Aerial crown-view tile of a tropical tree (Barro Colorado Island, Panama), acquired 20241014:
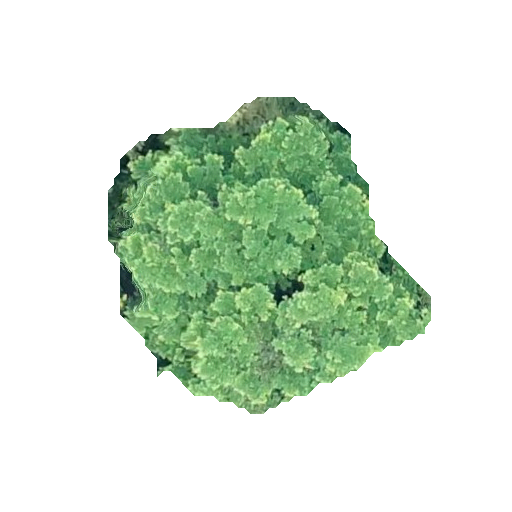
Species: Terminalia amazonia
GBIF accepted scientific name: Terminalia amazonica
Crown area: 107.454 m²